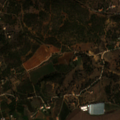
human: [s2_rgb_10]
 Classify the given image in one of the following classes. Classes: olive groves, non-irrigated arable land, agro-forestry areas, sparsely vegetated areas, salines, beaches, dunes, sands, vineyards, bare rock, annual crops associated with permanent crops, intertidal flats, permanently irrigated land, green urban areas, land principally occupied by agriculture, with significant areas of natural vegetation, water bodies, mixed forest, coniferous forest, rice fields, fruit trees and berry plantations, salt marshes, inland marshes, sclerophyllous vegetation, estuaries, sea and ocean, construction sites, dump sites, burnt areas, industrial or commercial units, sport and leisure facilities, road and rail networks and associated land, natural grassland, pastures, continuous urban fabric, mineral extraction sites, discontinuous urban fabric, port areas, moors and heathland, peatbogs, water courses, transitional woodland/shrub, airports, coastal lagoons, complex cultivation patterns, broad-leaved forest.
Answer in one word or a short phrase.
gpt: rice fields, fruit trees and berry plantations, olive groves, complex cultivation patterns, sclerophyllous vegetation